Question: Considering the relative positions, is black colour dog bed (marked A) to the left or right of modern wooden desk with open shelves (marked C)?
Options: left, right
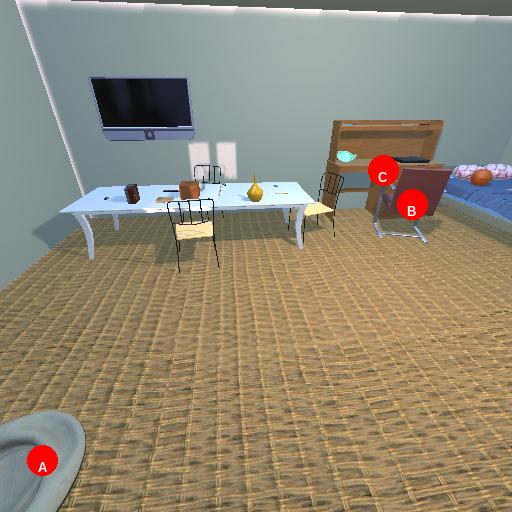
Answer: left